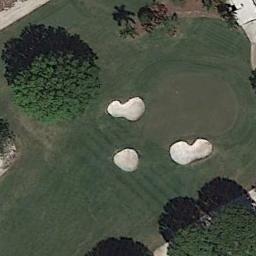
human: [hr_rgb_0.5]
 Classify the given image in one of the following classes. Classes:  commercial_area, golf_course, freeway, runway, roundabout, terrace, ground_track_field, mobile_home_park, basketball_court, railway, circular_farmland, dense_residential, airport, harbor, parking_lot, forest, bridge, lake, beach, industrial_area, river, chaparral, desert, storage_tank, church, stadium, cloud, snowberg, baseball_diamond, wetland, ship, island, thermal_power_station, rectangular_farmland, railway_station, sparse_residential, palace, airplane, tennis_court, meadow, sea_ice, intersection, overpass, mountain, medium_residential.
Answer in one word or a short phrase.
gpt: golf_course